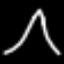
Label: The Eiffel Tower